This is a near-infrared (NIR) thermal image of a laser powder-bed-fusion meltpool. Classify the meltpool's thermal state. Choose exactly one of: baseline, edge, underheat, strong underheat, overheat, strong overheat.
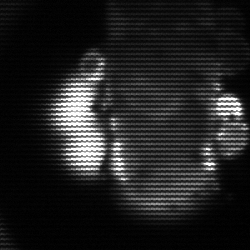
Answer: strong underheat